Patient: sex F, age 70
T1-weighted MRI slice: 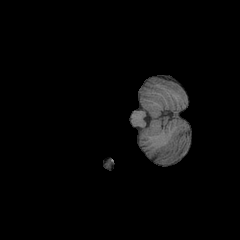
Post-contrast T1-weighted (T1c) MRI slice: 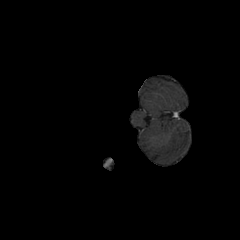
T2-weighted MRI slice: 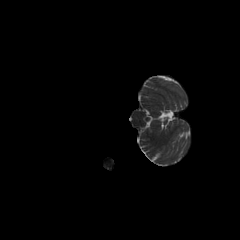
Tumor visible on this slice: no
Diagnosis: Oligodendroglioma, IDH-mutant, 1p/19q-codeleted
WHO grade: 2